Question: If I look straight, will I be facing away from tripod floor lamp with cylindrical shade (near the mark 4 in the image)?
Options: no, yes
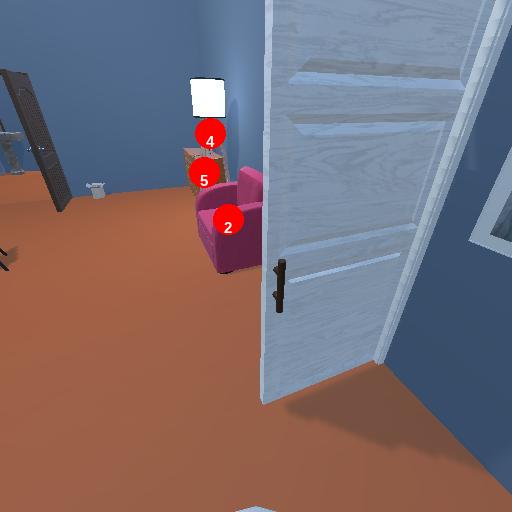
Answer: no